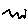
Label: zigzag